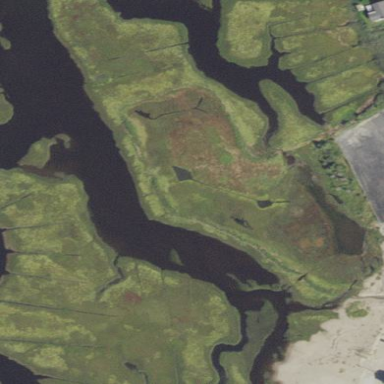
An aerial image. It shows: Tidal saltmarsh wetland area.